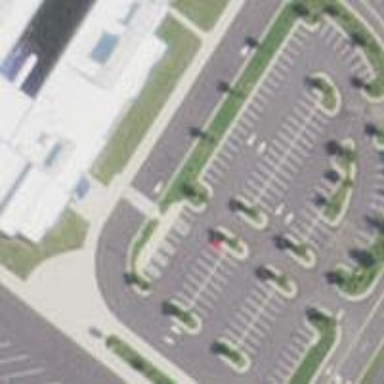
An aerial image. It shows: Parking space is available.